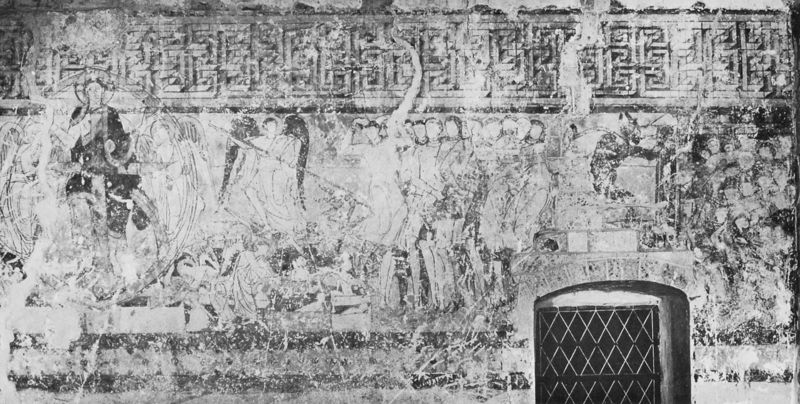
Titel: St. Michaelskirche zu Burgfelden
Standort: Albstadt (EU - D - BW)
Schlagwörter: flügel, gott, gruppe, hand, himmel, mann, weiß, menschen, ausschnitt, grau, männer, schwarz, szene, tür, gebäude, malerei, muster, wand, mord, stein, gitter, pferd, reiter, engel, relief, stab, mauer, farbe, türe, figuren, lanze, wandmalerei, maler, tor, unscharf, fotografie, antike, schwarzweiss, mosaik, kunst, menschenmenge, fries, heiligenschein, christus, jesus, antik, isokephalie, heilige, speer, fresko, jünger, bemalung, meander, fresco, beschädigung, mäander, romanisch, mandorla, beschädigt, einzug, frühchristlich, verblasst, restaurierungsbedürftig, verblichen, schewarz, pankreator, pancreator